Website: home-depot
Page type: account-selection
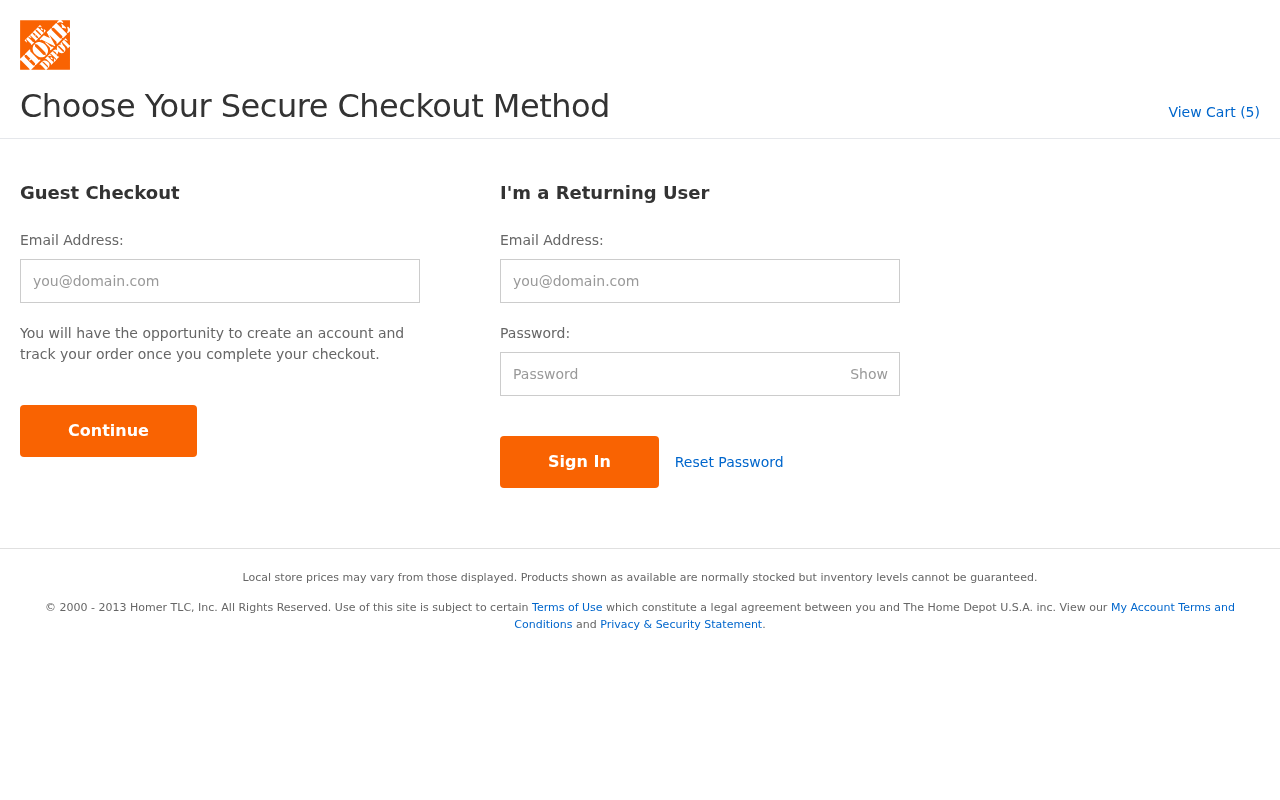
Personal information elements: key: PII_LOGIN_USERNAME
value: tamisullivan53
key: PII_LOGIN_USERNAME2
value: tamisullivan53
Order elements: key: ORDER_NUM_ITEMS
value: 5